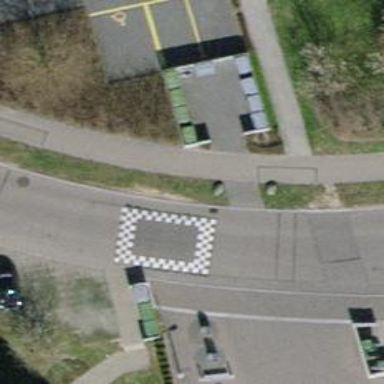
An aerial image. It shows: Traffic hump for calming the traffic.